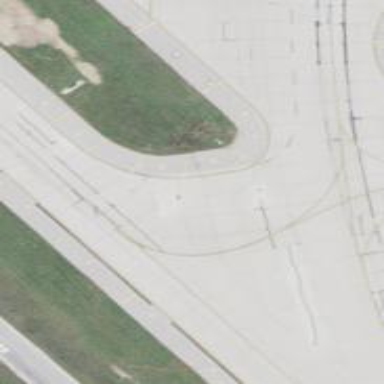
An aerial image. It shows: View of taxiway at the airport.